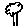
Label: tree